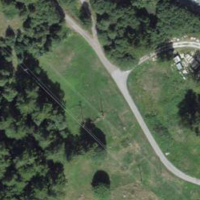
EUNIS habitat code: 31
Species observed at this site:
Aglais urticae
Tanacetum vulgare
Nucifraga caryocatactes